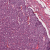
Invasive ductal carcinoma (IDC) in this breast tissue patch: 1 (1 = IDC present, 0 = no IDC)